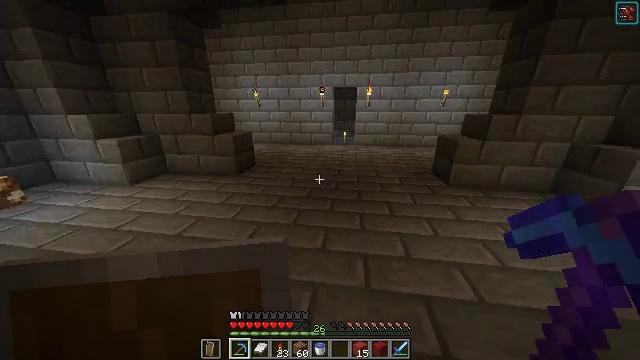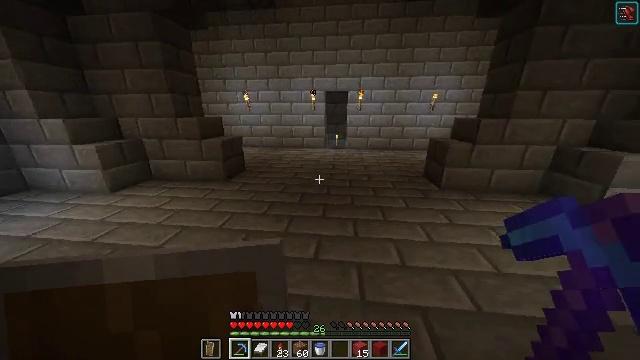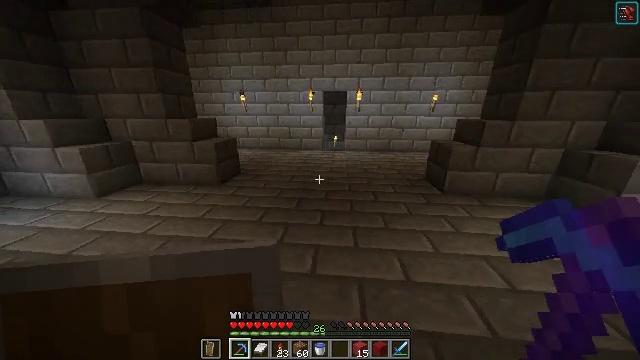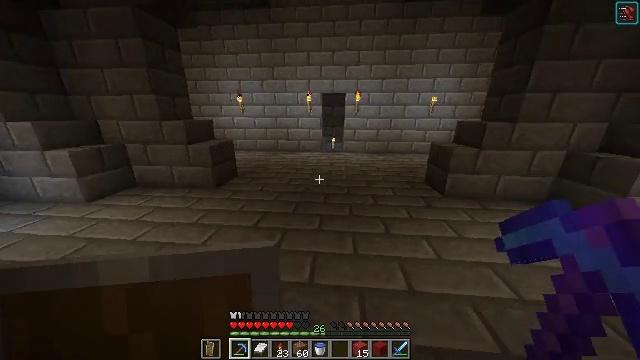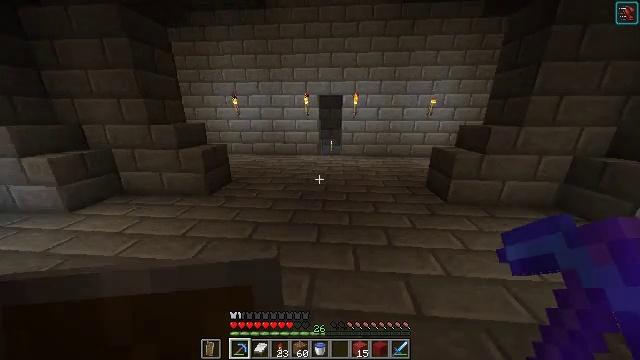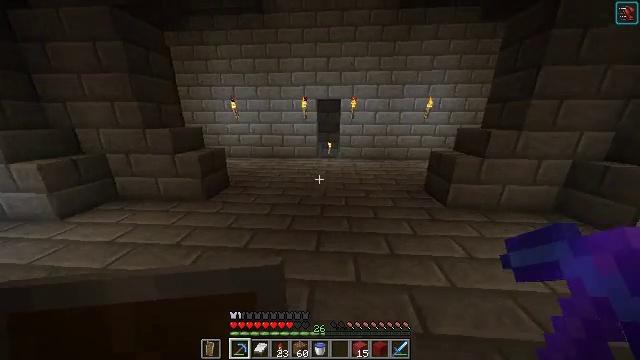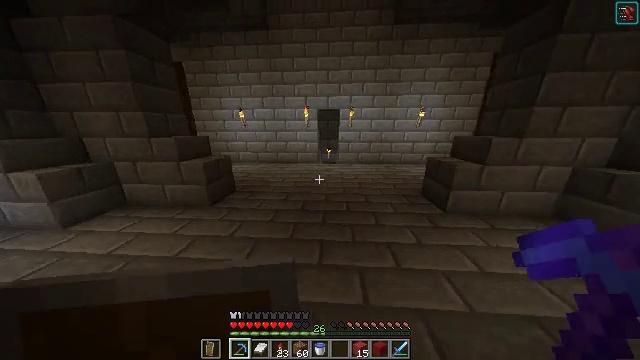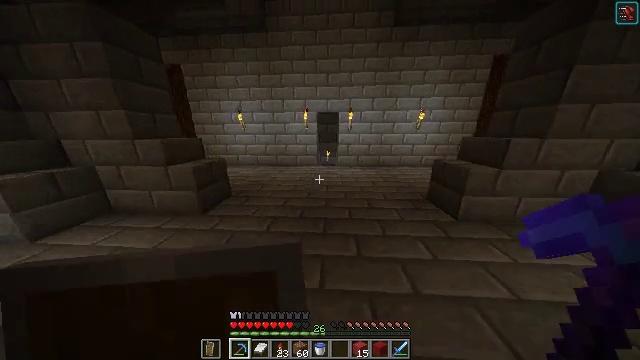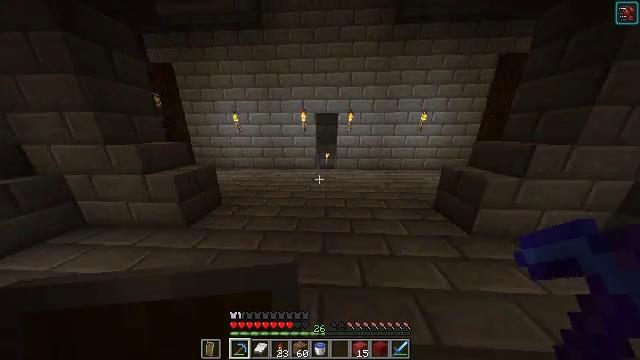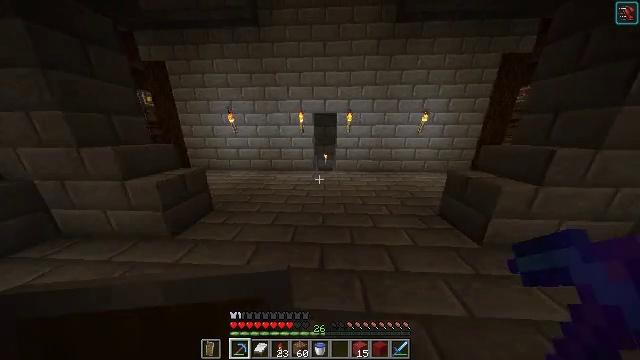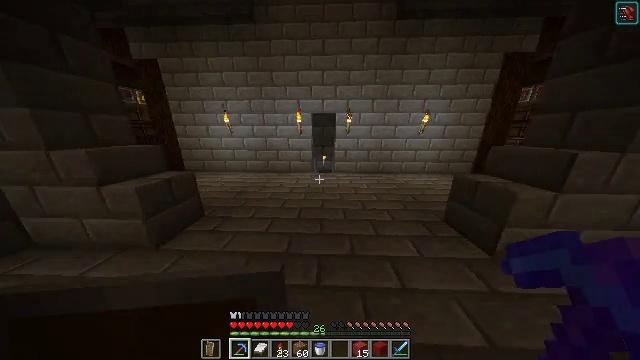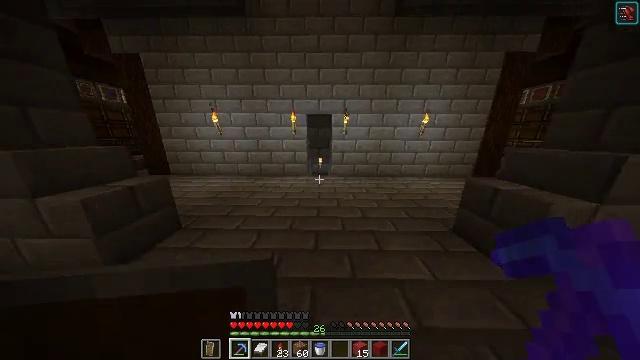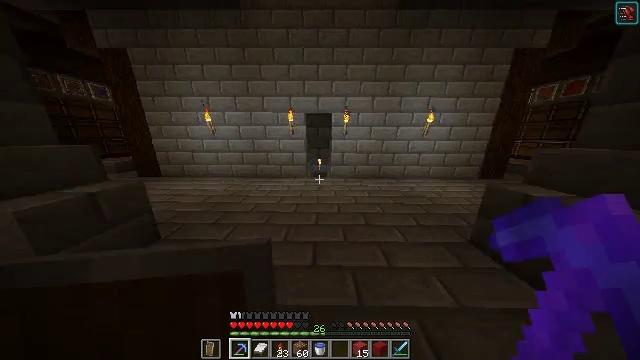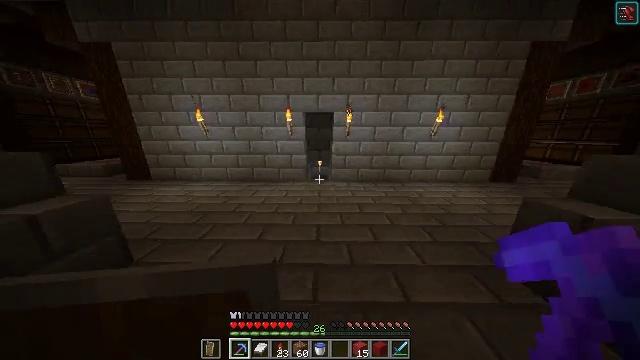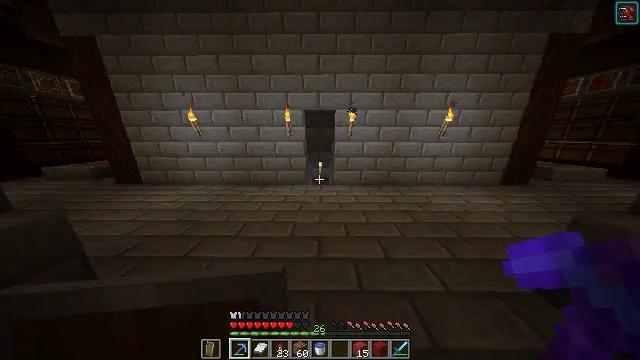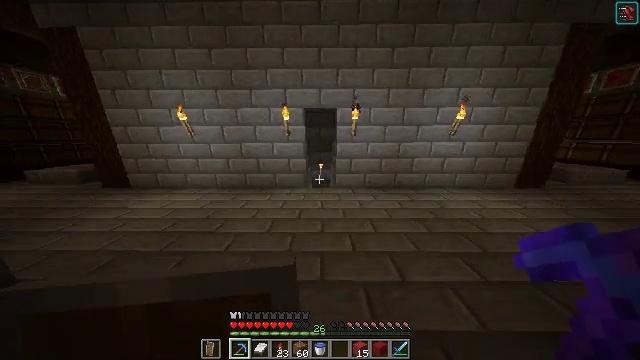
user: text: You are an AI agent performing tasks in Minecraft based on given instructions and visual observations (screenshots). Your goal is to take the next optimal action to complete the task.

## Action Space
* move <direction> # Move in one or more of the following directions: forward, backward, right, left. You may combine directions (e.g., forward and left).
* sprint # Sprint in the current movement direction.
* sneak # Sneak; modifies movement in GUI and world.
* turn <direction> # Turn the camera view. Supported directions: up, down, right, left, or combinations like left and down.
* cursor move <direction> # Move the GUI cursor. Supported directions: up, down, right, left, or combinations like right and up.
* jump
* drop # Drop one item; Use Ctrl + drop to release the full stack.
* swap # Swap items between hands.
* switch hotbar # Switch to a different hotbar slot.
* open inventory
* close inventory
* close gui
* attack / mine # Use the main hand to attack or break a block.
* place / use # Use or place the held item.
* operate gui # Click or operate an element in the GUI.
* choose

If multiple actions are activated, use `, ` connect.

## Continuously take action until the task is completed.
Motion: motion action
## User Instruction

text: Open the crafting table and make blue concrete powder with blue dye, sand, and gravel.
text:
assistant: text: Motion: move forward, turn right
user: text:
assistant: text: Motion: move forward
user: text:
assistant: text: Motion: no_op
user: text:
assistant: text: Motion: move forward
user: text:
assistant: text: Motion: move forward
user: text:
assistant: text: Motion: move forward
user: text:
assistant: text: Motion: move forward
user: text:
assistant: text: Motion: move forward
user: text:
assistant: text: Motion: move forward
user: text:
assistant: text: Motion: move forward
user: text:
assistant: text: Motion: move forward, turn right
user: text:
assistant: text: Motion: move forward
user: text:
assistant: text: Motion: move forward
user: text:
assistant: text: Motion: move forward
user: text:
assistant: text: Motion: move forward
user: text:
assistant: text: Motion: move forward
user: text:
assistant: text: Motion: move forward
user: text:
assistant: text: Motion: move forward
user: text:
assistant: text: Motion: move forward
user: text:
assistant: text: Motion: move forward, turn down
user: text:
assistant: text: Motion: move forward, turn down
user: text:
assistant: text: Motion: move forward, turn down
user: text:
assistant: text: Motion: move forward, turn down
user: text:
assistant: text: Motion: move forward, turn down
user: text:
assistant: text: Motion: move forward, turn down
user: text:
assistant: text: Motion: move forward, turn down
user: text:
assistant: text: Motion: move forward, turn down
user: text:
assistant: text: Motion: move forward, turn down
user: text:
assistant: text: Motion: move forward, turn down
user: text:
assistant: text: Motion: move forward